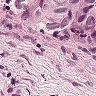
Metastatic tissue present: yes